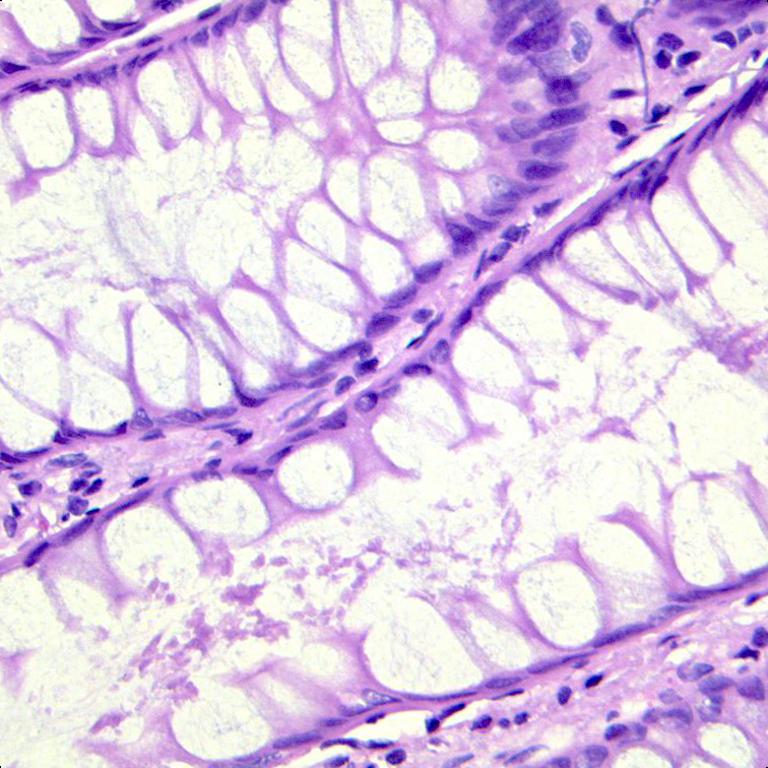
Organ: colon
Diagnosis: benign